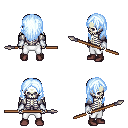
a pixel art fantasy rpg character, male body template, skeleton, steel arm armor, white pants, white cyan long hairstyle, white cloth bracers, maroon shoes, spear, four views (front, back, left, right), 2x2 character sprite sheet, small pixel art, hard edges, no anti-aliasing